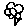
Label: flower